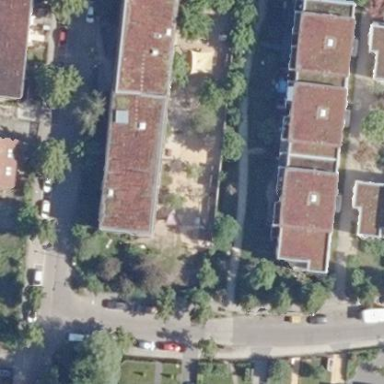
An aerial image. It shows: Kindergarten surrounded by fence.